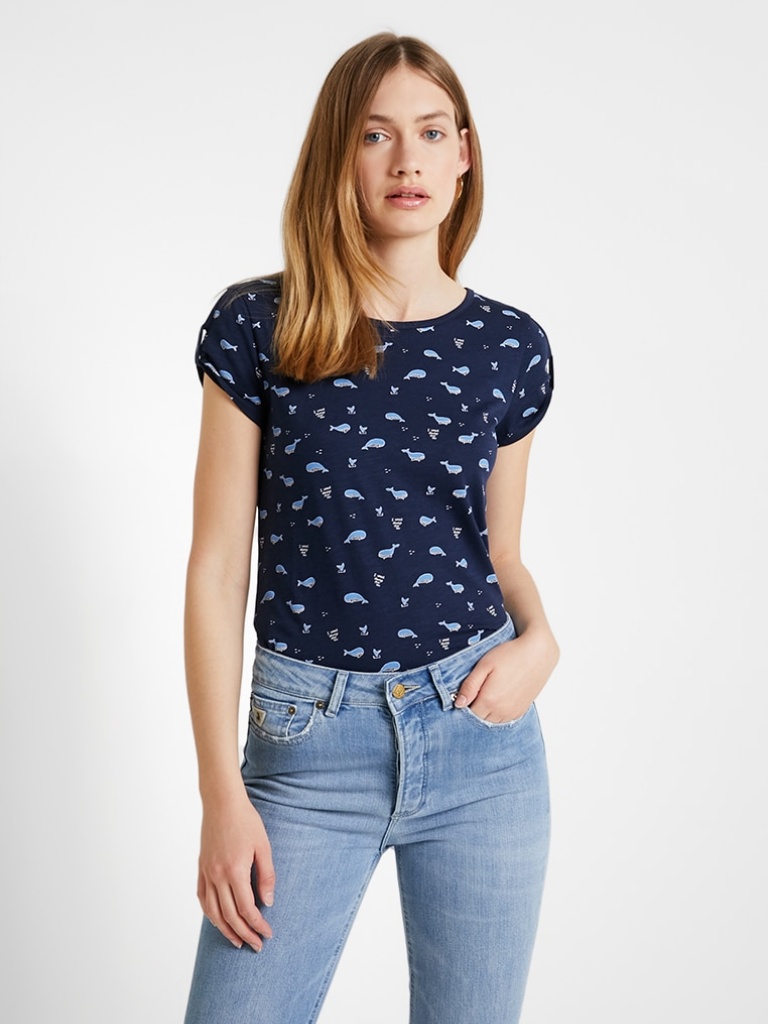
cotton fitted short sleeve hip length Fully Tucked in crew t-shirt